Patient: sex F, age 53
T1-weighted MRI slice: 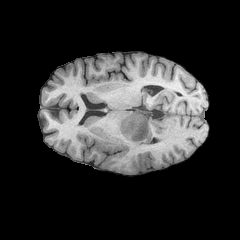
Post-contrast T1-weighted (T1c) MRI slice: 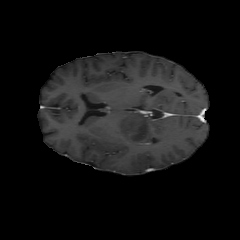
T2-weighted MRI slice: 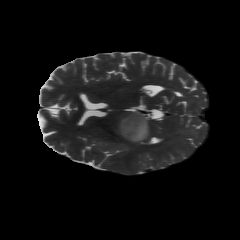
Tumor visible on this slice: yes
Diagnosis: Astrocytoma, IDH-wildtype
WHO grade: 3